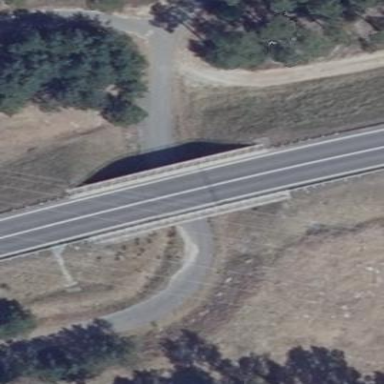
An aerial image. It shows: Man-made bridge.